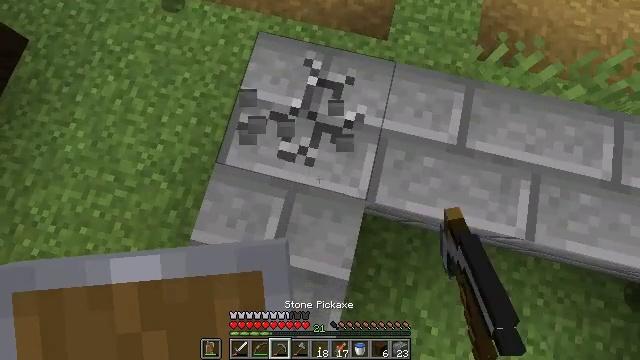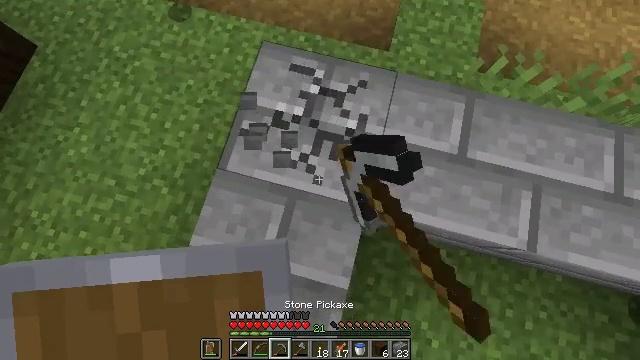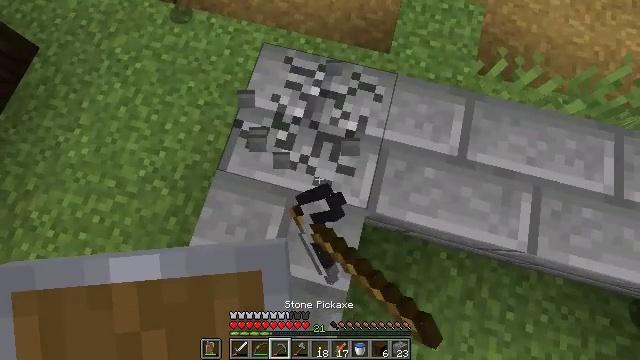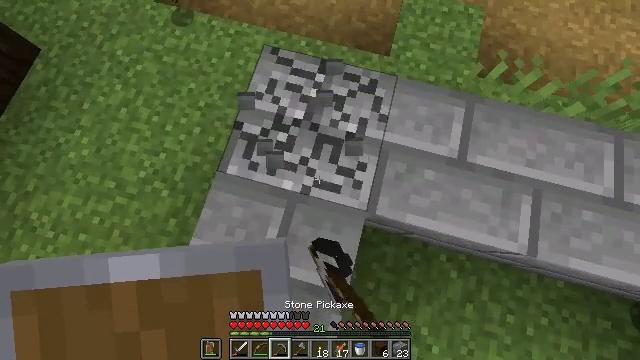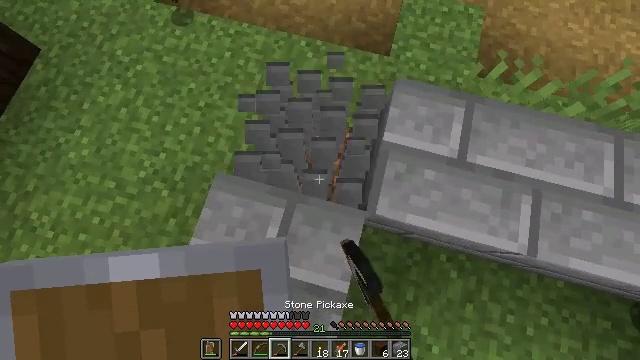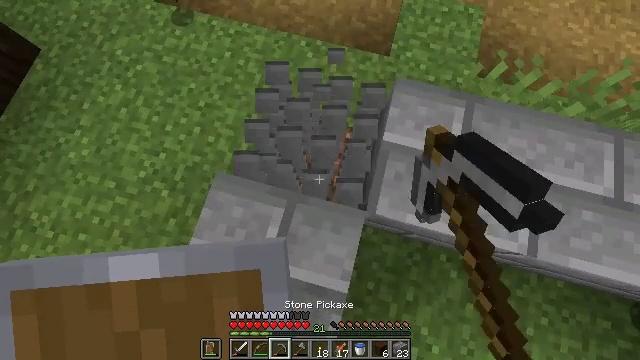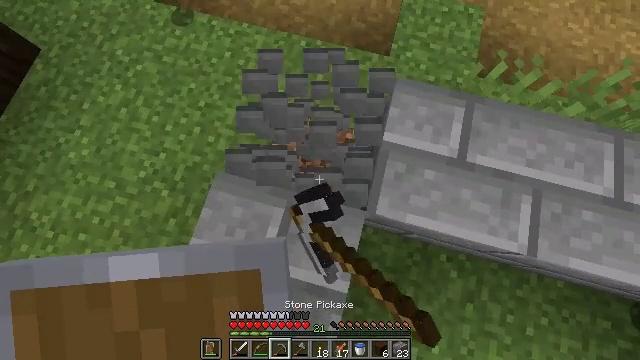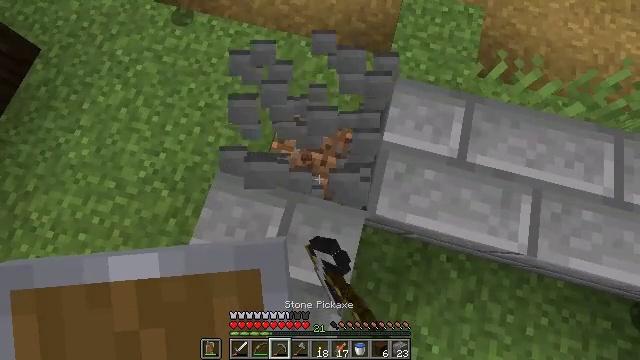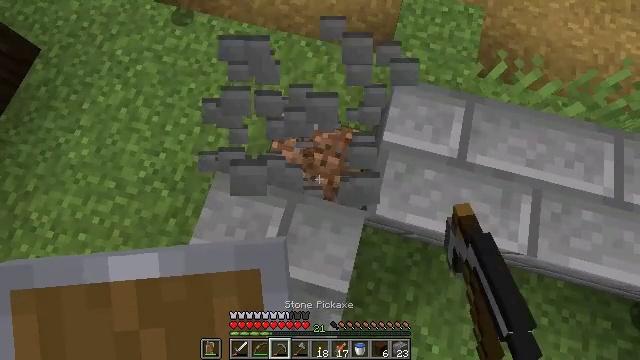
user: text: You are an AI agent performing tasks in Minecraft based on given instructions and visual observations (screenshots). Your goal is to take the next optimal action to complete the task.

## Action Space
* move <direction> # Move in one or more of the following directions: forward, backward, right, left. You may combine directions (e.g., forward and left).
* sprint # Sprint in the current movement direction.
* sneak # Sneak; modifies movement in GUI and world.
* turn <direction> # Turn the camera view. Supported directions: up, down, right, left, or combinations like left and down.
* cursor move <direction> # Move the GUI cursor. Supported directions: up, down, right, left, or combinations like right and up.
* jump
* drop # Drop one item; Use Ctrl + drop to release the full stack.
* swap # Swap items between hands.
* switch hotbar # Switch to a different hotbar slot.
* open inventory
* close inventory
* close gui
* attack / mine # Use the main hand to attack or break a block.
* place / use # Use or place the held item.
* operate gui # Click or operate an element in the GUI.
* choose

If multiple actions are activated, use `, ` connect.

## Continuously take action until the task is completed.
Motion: motion action
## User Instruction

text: Get stone bricks for construction purposes.
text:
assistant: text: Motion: turn up, attack / mine
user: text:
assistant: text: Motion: attack / mine
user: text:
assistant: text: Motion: attack / mine
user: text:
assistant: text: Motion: attack / mine
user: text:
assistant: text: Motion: attack / mine
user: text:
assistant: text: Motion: attack / mine
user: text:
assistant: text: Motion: attack / mine
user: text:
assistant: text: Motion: attack / mine
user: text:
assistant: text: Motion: attack / mine